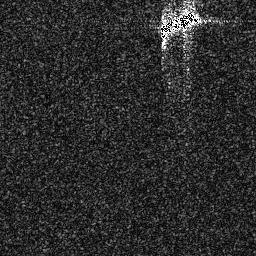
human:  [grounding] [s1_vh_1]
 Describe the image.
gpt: In the satellite image, there is  <ref>1 medium ship </ref> <box>[[61, 2, 78, 17, 0]]</box> located at top.